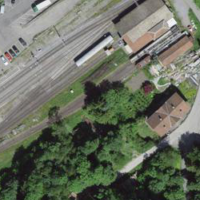
EUNIS habitat code: 54
Species observed at this site:
Pica pica
Sorbus aucuparia
Euonymus europaeus
Prunus padus
Filipendula ulmaria